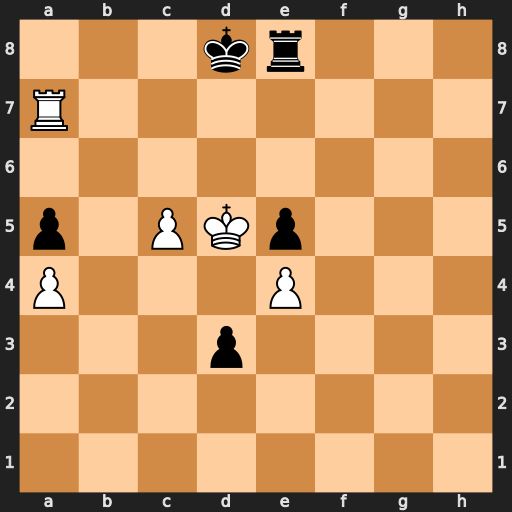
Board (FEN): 3kr3/R7/8/p1PKp3/P3P3/3p4/8/8
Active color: w
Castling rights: -
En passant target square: -
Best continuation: Kd6 Kc8 Ra8+ Kb7 Rxe8 d2 c6+